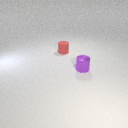
small purple metal cylinder in front of small red rubber cylinder